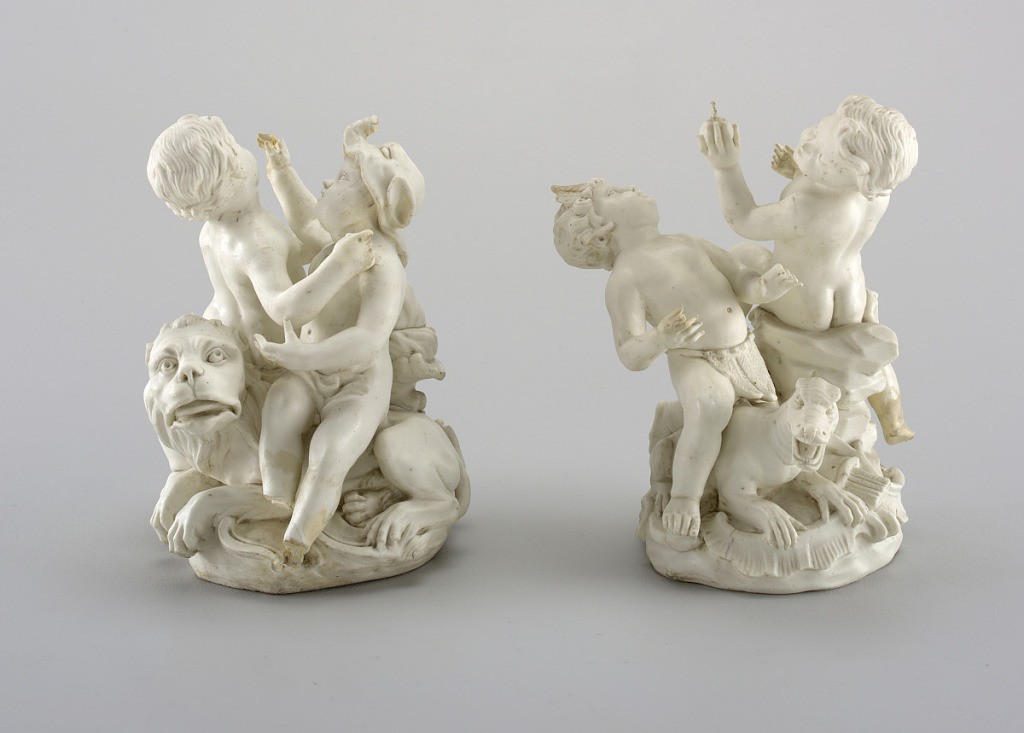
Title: Pair of Allegorical Figural Groups Depicting the "Four Continents"
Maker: Mennecy Porcelain Manufactory, French, active 1735 – 1773
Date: mid- 18th century
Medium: soft paste biscuit
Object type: figures
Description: Europe, wearing loin cloth, seated on scrolled pedestal, holding sceptre and orb; attribute: helmet; America, wearing feather apron and headdress, kneeling astride an alligator. Forming a set with 1960-1-64A. Similar to Meissen model 1960-1-37 and 1960-1-41B.